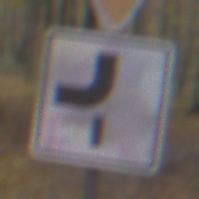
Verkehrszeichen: VerlaufVorfahrtsstrasse7
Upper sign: VorfahrtGewaehren
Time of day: MorningAfternoon
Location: Outdoor (Nature)
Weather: Overcast
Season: Autumn
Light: Natural